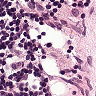
Metastatic tissue present: no